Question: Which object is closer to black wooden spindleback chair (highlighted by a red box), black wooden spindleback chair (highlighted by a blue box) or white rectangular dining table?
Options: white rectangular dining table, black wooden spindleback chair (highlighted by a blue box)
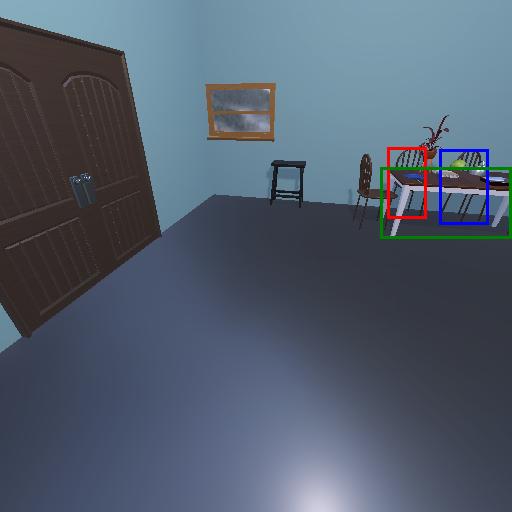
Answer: white rectangular dining table